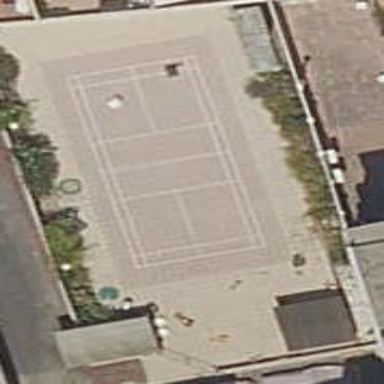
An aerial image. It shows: Tennis court on the leisure land pitch.